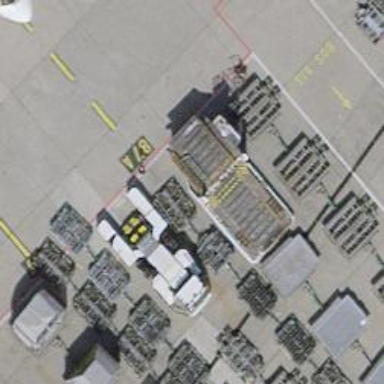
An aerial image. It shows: Airport parking position.